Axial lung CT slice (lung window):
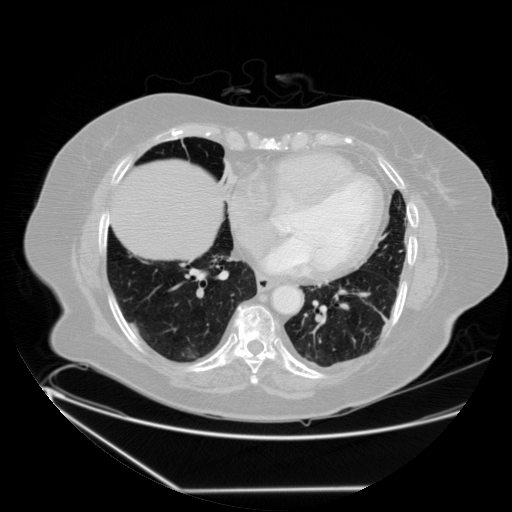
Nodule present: no